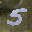
Label: 5